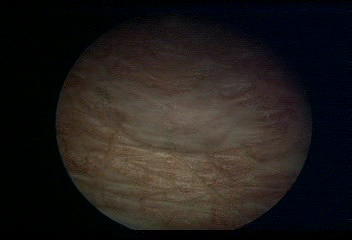
Modality: WLC
Class: Normal mucosa
Bladder cancer association: No